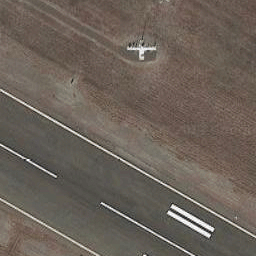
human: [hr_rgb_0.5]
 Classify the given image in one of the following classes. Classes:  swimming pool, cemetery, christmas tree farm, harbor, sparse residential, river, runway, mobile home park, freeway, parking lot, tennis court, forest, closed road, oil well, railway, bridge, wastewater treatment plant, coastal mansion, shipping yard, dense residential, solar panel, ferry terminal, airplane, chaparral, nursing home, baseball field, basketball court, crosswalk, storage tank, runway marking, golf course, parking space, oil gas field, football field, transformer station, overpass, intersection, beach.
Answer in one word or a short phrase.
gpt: runway